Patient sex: F
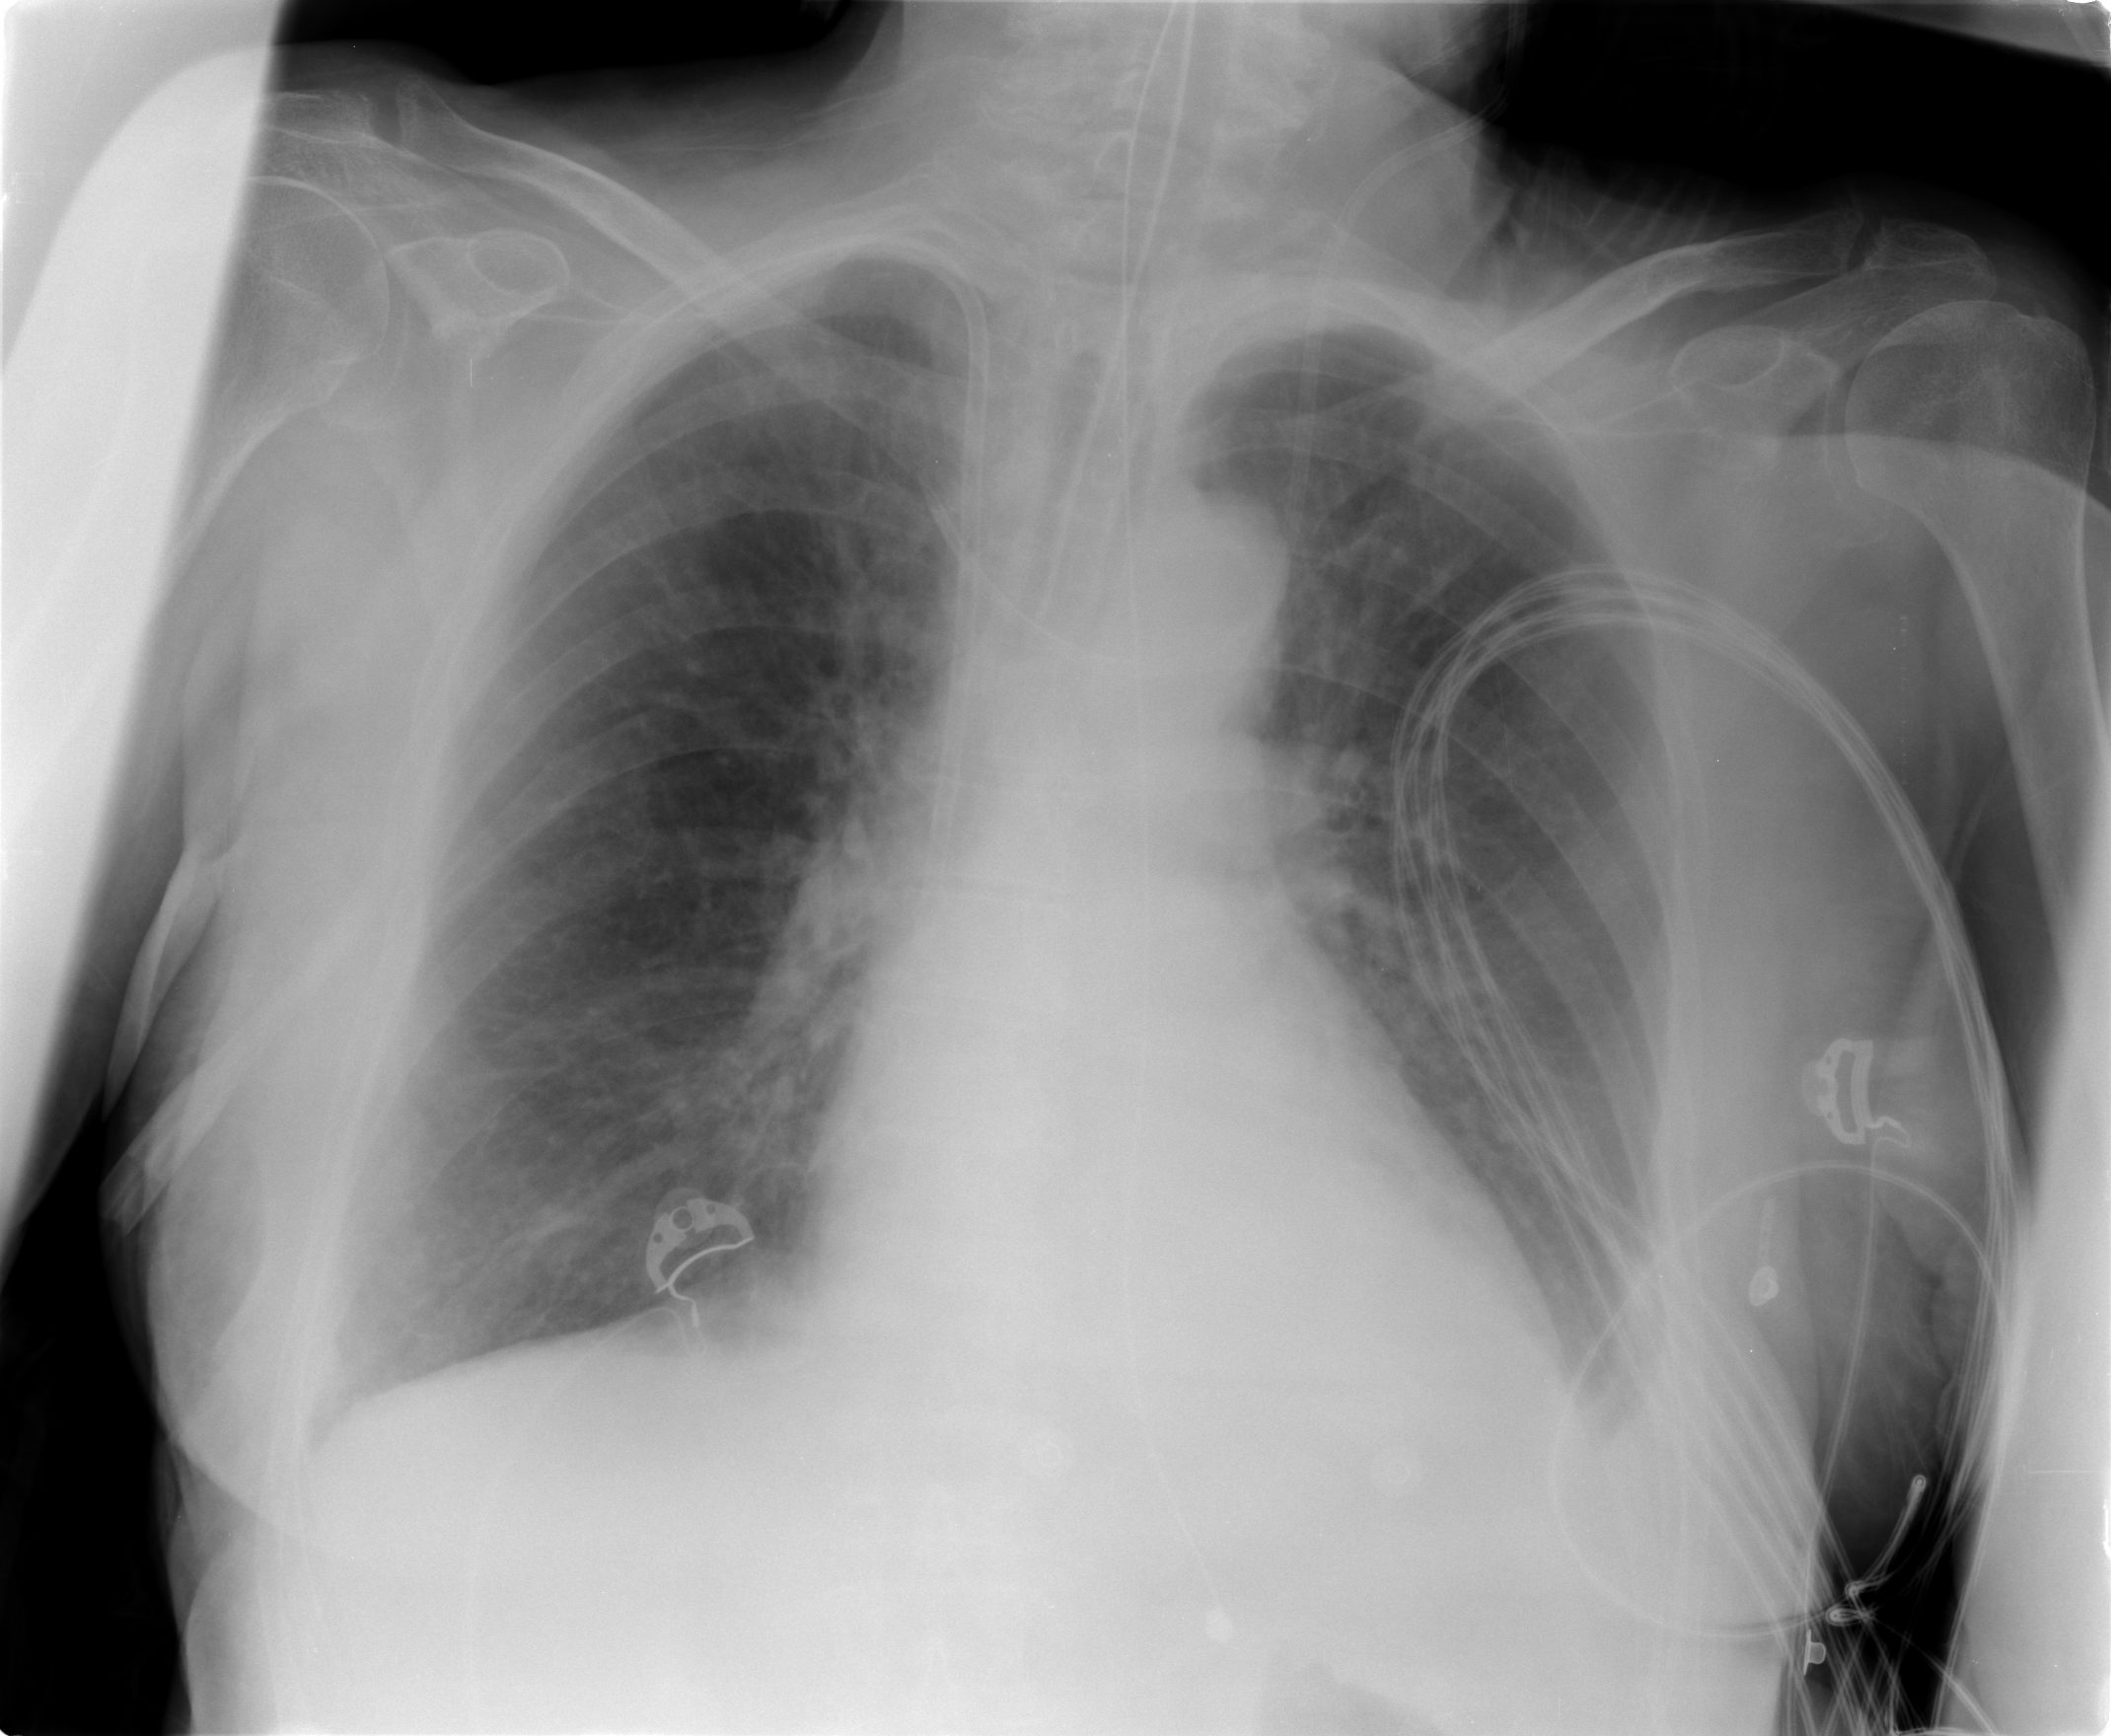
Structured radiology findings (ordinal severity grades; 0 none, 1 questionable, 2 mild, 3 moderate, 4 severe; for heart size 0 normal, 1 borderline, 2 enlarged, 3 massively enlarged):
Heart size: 2
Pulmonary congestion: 2
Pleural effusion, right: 1
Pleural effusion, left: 2
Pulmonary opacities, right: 0
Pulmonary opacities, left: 0
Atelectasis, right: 2
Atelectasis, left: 2